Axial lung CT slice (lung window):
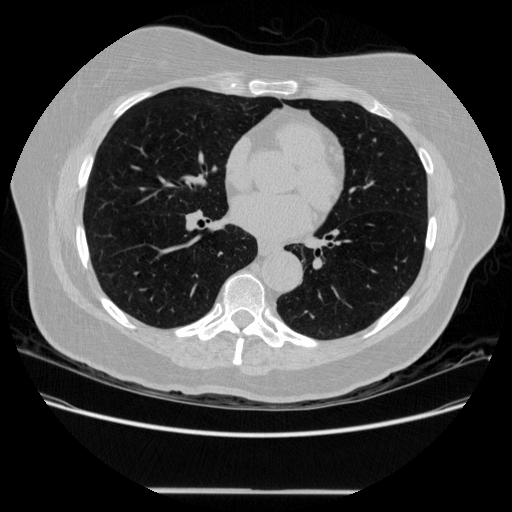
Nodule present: no